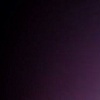
Label: space